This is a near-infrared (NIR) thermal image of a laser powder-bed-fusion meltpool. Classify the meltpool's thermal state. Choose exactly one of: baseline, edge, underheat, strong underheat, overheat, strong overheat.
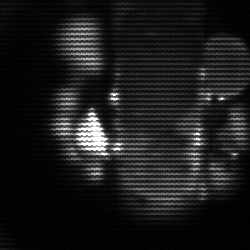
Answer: strong underheat